Question: I've got a script running in a Foreach Loop Container, inside my package's Control Flow.
In the script, I am throwing a warning, then exiting with success
'''
Dts.Events.FireWarning(-1, "", "warning message here", "", 0);
Dts.TaskResult = (int)ScriptResults.Success;
'''
I've set the system Propagate variables all to false.
Also tried setting the Package property DisableEventHandlers to True.

However, duplicate warning messages are still being thrown in the order of:
1. Script
2. Foreach Loop Container
3. Package
I could possibly log each incident as Information instead of a Warning... but I dont want to log all Information. Logging all Warnings is much more realistic.
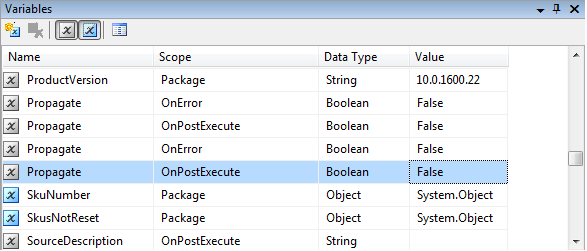
Answer: Create an OnWarning Event Handler for your script task. The event handler does not need any tasks of its own, but it does need its system variable Propagate set to False.